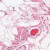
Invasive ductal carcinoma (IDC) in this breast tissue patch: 0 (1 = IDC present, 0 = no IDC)